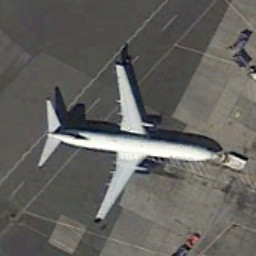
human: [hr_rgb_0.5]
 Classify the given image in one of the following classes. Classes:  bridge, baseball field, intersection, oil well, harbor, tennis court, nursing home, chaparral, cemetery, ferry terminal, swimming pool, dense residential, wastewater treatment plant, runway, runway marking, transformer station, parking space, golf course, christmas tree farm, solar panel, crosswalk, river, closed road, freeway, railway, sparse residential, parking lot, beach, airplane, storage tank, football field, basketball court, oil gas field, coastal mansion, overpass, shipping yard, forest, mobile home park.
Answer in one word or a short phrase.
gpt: airplane